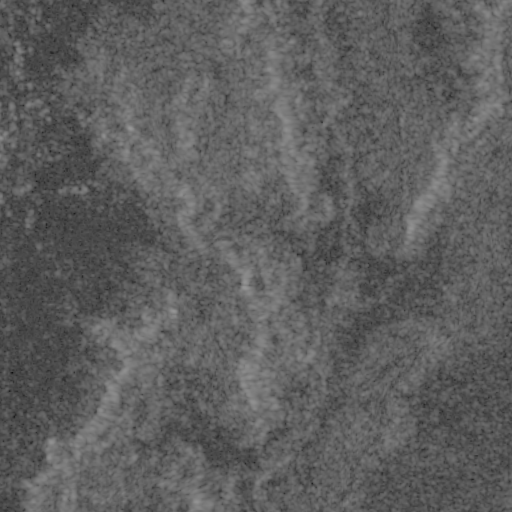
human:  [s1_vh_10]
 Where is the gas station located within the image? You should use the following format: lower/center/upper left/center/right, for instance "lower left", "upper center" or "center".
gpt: The gas station is located in the upper left of the image.
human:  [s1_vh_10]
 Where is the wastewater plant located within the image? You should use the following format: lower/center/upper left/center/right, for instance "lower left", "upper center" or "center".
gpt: The wastewater plant is located in the upper left of the image.
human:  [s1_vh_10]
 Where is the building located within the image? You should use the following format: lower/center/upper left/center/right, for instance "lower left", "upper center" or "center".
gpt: The building is located in the upper left of the image.
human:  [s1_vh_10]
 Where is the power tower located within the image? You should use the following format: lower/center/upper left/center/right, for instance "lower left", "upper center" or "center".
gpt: There is no power tower in the image.

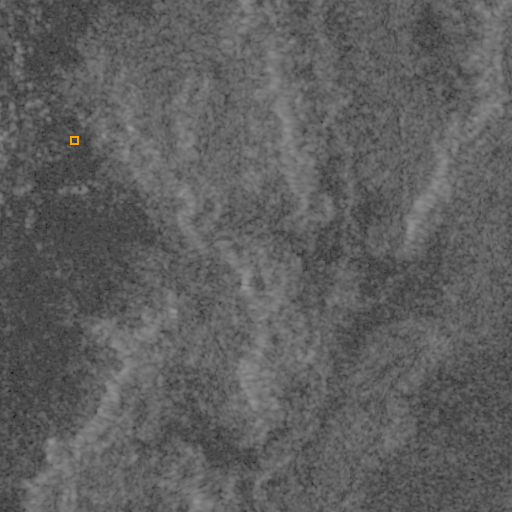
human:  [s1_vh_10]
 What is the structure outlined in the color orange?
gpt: The structure outlined in orange is a wastewater plant.
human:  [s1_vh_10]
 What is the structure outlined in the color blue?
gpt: There is no blue outline.